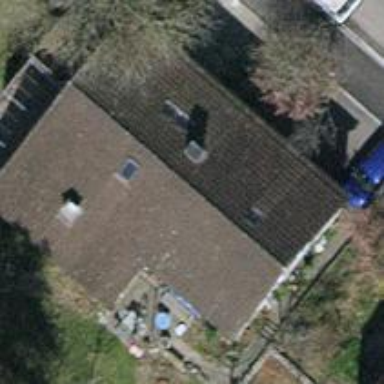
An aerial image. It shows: Detached building with tiled roof.